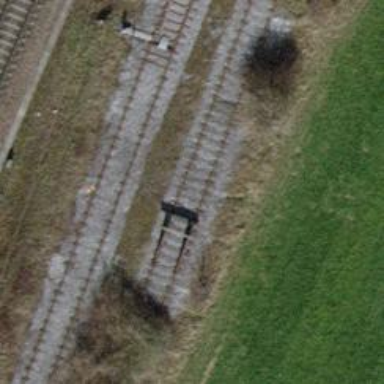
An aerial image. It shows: Disused railway spur with single track.